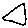
Label: triangle